Question: So I'm trying to use FirebaseUi in fragment For database listView I tried searching for anyone that has the same problem I didn't find any here is my code.
I tried referring it from another class and it didn't work like for ex
make a new class call it FirebaseDatabase and import the whole ui without any errors but when I try to make call in the fragment I get an error
'''
public BlankFragment() {
// Required empty public constructor
}
private ListView mlistView;
public View view;
@Override
public View onCreateView(LayoutInflater inflater, ViewGroup container,
Bundle savedInstanceState) {
// Inflate the layout for this fragment
mlistView = (ListView) view.findViewById(R.id.listView);
DatabaseReference databaseReference = FirebaseDatabase.getInstance().getReferenceFromUrl("https://kalby-3428f.firebaseio.com/");
FirebaseListAdapter<String> firebaseListAdapter = new FirebaseListAdapter<String>(
this,
String.class,
android.R.layout.simple_list_item_1,
databaseReference
) {
@Override
protected void populateView(View v, String model, int position) {
}
};
return inflater.inflate(R.layout.fragment_blank, container, false);
}
and that's the XML Code'<FrameLayout xmlns:android="http://schemas.android.com/apk/res/android"
xmlns:tools="http://schemas.android.com/tools"
android:layout_width="match_parent"
android:layout_height="match_parent"
tools:context="com.kalby.kalby.BlankFragment">
<!-- TODO: Update blank fragment layout -->
<ListView
android:id="@+id/listView"
android:layout_width="match_parent"
android:layout_height="match_parent"
/>
</FrameLayout>
'''
and this is the error

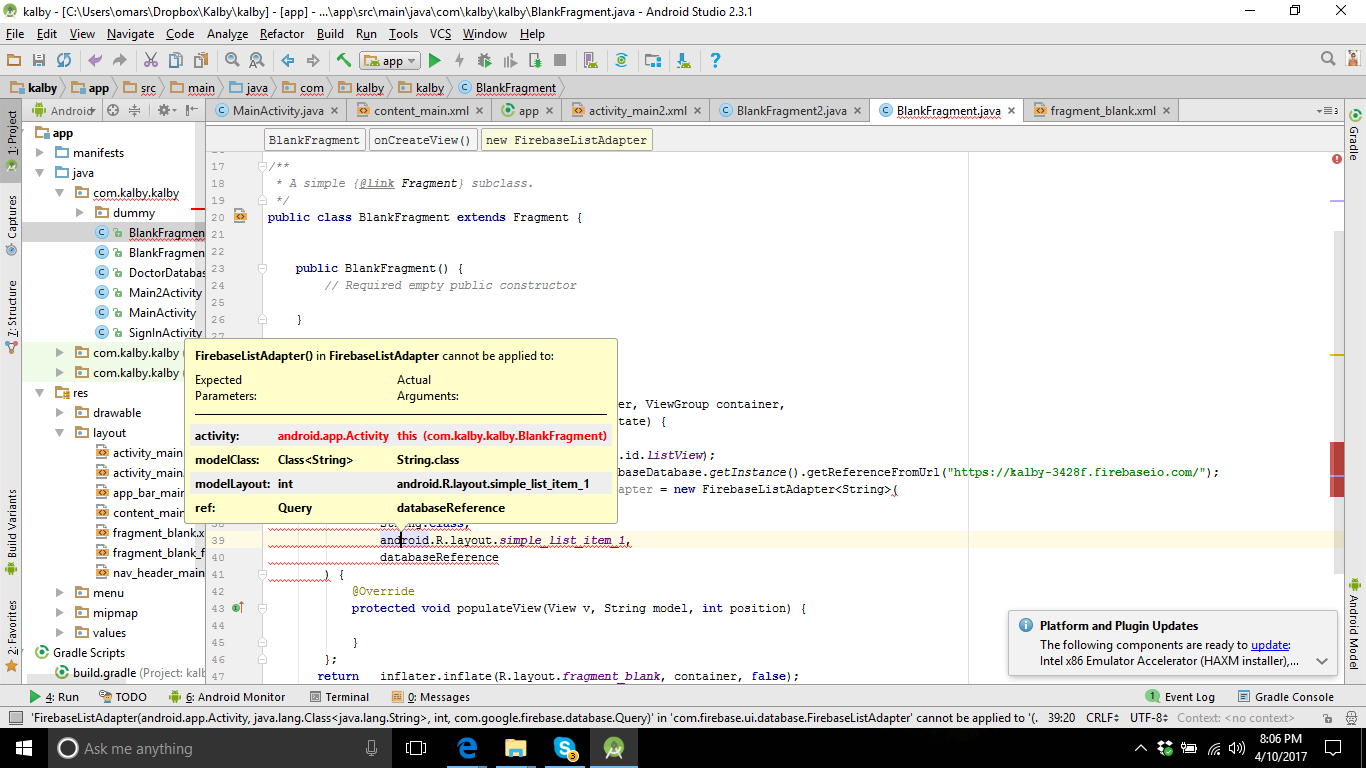
Answer: '''
FirebaseListAdapter<String> firebaseListAdapter = new FirebaseListAdapter<String>(
this,
String.class,
android.R.layout.simple_list_item_1,
databaseReference
)
'''
Here "this" requires a activity, and you are using it in a Fragment, so here "this" is a Fragment not a Activity.
Try to use "getActivity()" instead of "this", you code should like:
'''
FirebaseListAdapter<String> firebaseListAdapter = new FirebaseListAdapter<String>(
getActivity(),
String.class,
android.R.layout.simple_list_item_1,
databaseReference
)
'''
Try this, and based on your screen shot I think this would work.